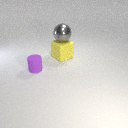
large yellow rubber cube behind small purple rubber cylinder